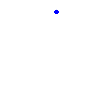
Particle: pion